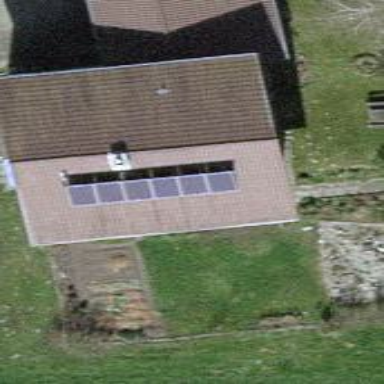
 consisting of solar photovoltaic panels."